高三 · 度量几何学
20. 如图, $\mathrm{AB}$ 是 $\odot \mathrm{O}$ 的直径, $\mathrm{BD}$ 是 $\odot \mathrm{O}$ 的弦, 延长 $\mathrm{BD}$ 到点 $\mathrm{C}$, 使 $\mathrm{AC}=\mathrm{AB}$, 求证: $\mathrm{BD}=\mathrm{DC}$

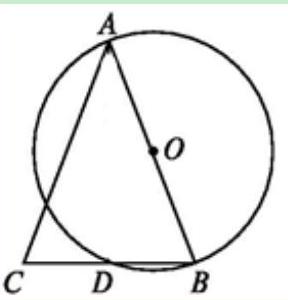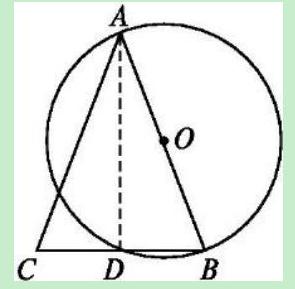
答案: 证明: 如图,连接 AD.

$\because \mathrm{AB}$ 是 $\odot \mathrm{O}$ 的直径,

$\therefore \angle \mathrm{ADB}=90^{\circ}$, 即 $\mathrm{AD} \perp \mathrm{BC}$.

又 $\because \mathrm{AC}=\mathrm{AB}$,

$\therefore \mathrm{BD}=\mathrm{CD}$.
解析: : 分析: 本题主要考查了圆周角定理, 解决问题的关键是根据圆周角定理结合所给条件计算即可